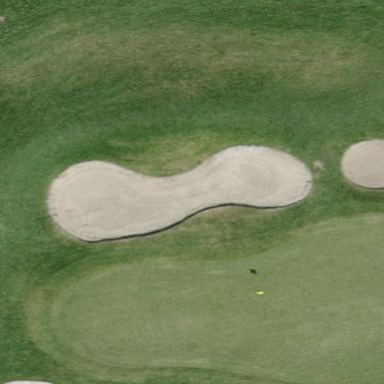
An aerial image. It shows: Golf bunker filled with sandy terrain.